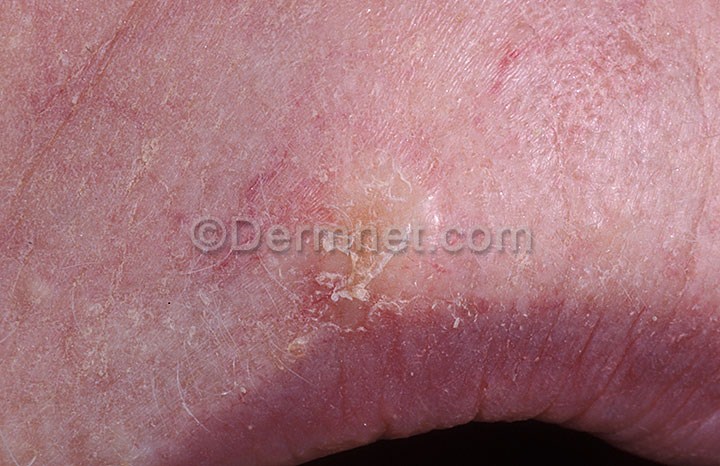
Disease: Actinic Keratosis Basal Cell Carcinoma and other Malignant Lesions